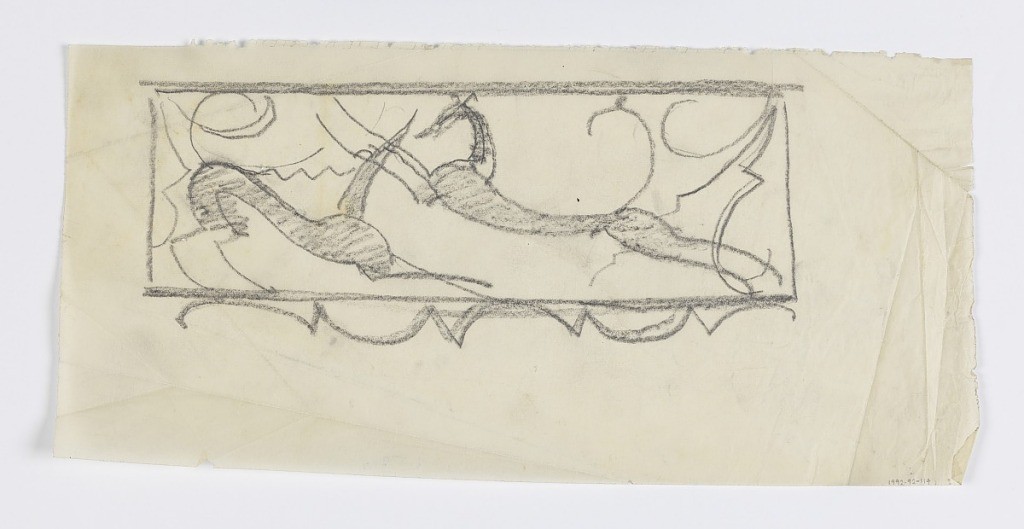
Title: Hounds at Play
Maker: William Hunt Diederich, American, b. Hungary, 1884–1953
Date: ca. 1920
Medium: Graphite on tracing paper
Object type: Drawing
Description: Within a decorated rectangular frame, two hounds facing each other, playing. Ornamental swirling lines in background.